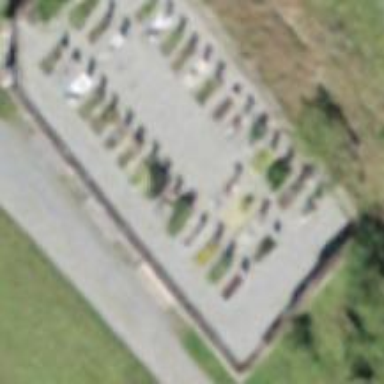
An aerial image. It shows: Graveyard.